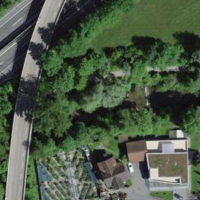
EUNIS habitat code: 57
Species observed at this site:
Prunus padus